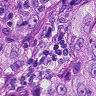
Metastatic tissue present: yes